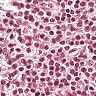
Metastatic tissue present: no